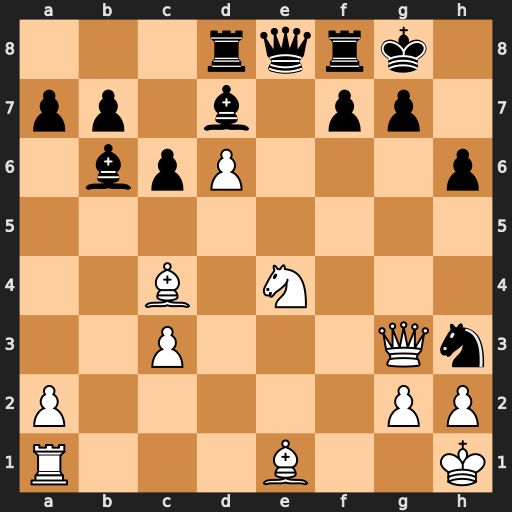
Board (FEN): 3rqrk1/pp1b1pp1/1bpP3p/8/2B1N3/2P3Qn/P5PP/R3B2K
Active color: w
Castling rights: -
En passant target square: -
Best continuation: Nf6+ Kh8 Nxe8 Rdxe8 gxh3